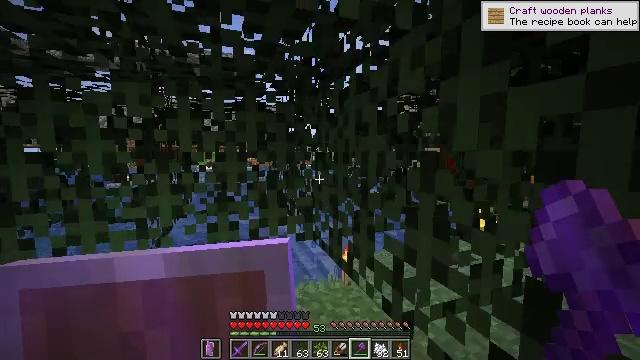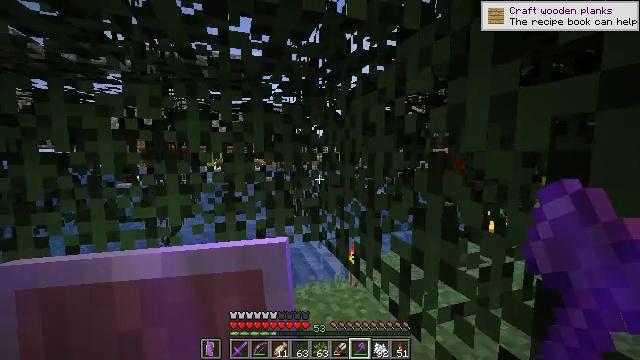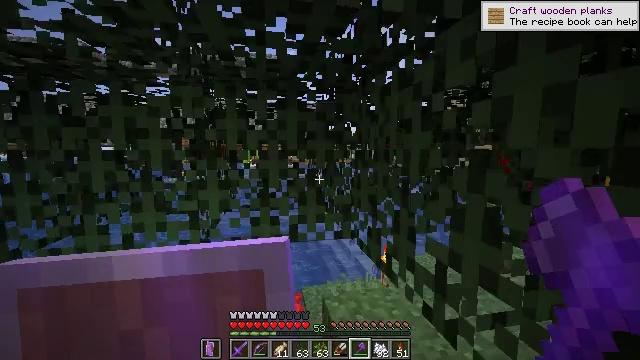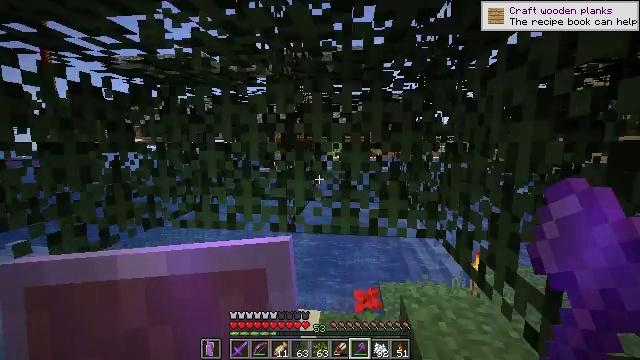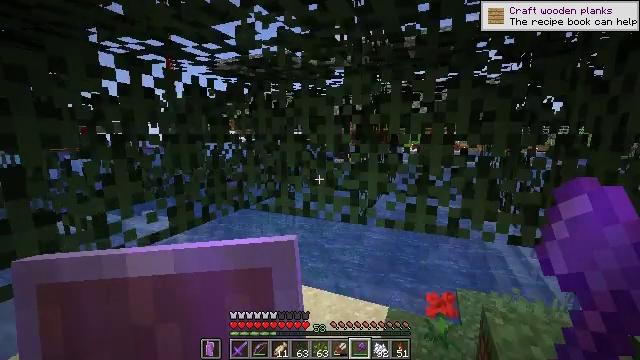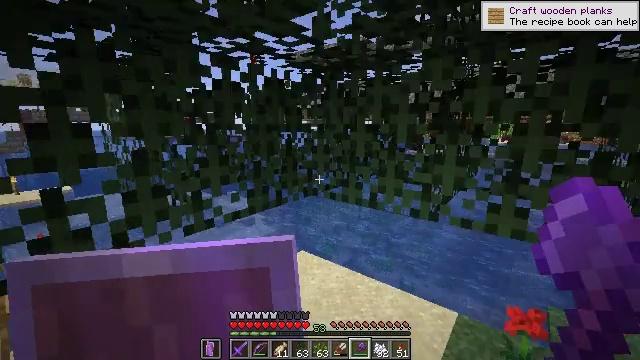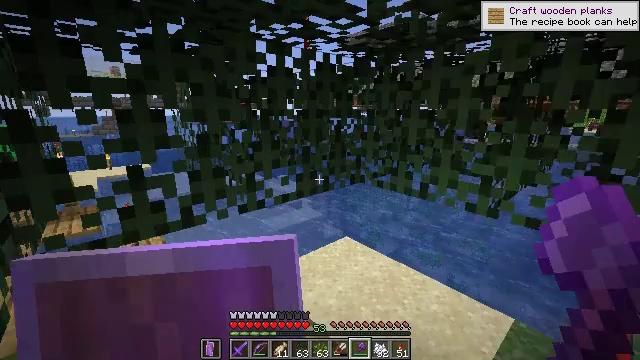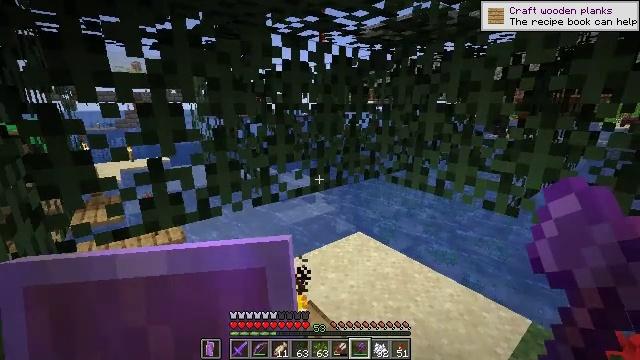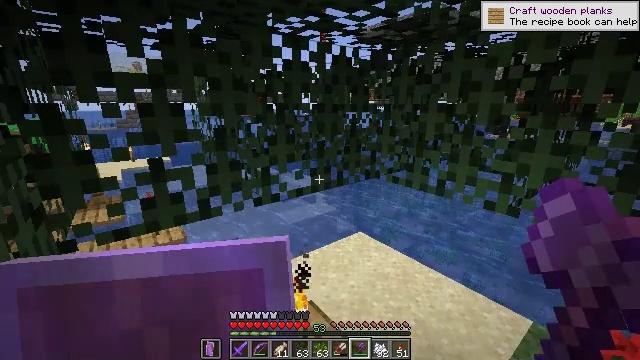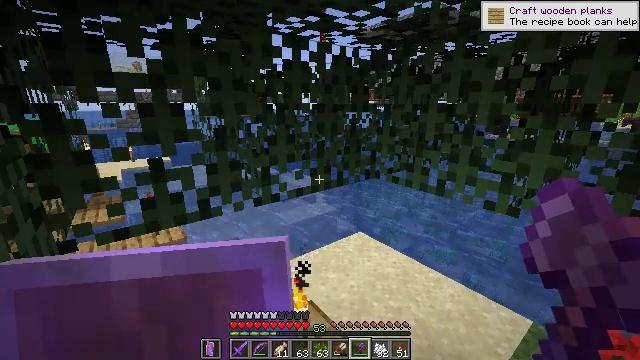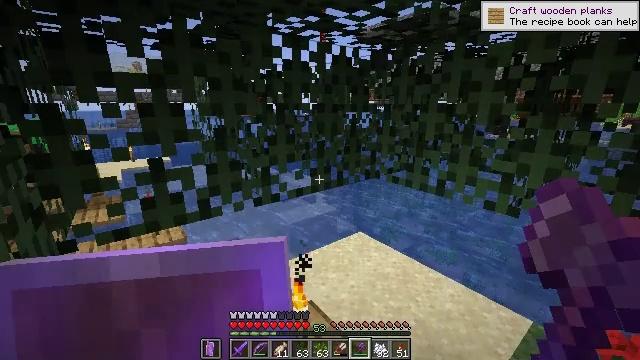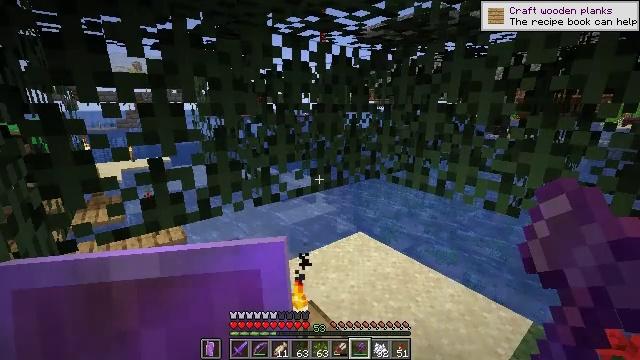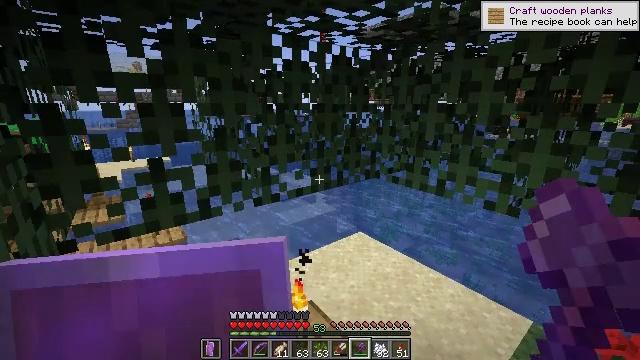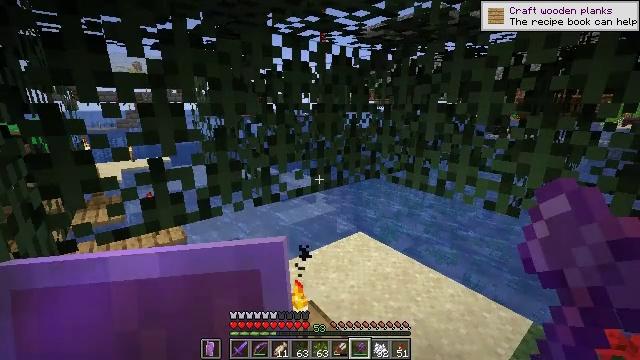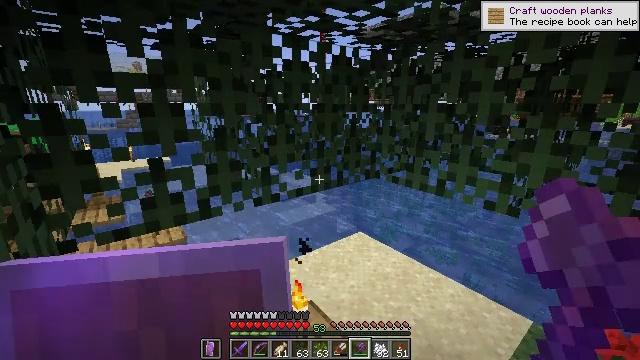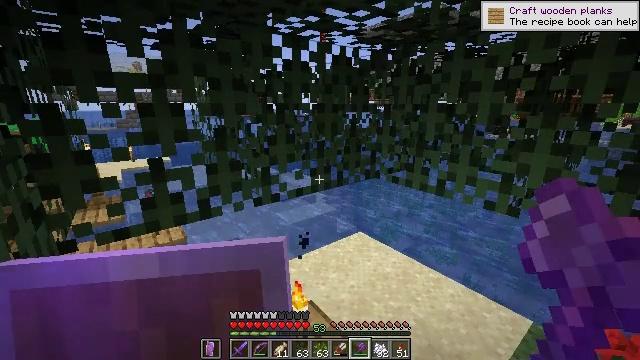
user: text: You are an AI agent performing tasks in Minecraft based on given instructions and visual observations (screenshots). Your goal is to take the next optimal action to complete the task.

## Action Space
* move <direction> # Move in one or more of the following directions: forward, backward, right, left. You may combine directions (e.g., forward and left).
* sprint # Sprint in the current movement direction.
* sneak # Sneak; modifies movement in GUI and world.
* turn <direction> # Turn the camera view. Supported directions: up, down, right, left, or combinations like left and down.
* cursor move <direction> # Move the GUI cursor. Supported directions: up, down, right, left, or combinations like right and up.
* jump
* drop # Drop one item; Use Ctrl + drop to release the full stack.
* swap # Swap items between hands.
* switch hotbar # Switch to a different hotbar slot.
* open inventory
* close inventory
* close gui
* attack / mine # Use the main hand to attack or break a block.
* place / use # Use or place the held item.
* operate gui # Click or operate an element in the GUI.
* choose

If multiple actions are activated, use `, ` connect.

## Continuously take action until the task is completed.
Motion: motion action
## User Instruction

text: Destroy the spruce leaves to get sticks and saplings.
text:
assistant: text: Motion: turn left
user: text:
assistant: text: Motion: turn left
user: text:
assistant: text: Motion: turn left and down
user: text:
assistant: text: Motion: turn left and down
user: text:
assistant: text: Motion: turn left and down
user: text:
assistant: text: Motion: turn left and down
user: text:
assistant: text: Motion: turn left and down
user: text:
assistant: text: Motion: no_op
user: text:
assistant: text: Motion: no_op
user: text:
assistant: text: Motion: no_op
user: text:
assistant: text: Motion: no_op
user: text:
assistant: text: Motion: no_op
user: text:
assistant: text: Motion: no_op
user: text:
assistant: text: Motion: no_op
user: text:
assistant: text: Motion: no_op
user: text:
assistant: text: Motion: no_op
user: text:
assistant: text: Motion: no_op
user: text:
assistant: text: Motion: no_op
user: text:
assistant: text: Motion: no_op
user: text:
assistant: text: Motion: no_op
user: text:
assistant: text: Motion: no_op
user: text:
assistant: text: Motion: no_op
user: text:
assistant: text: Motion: turn right and up
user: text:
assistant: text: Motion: turn right and up
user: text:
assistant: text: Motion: turn right and up
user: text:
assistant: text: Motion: turn up, attack / mine
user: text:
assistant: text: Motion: attack / mine
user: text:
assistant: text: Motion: attack / mine
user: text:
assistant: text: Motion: turn right and up, attack / mine
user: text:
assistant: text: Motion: turn right and up, attack / mine